Question: I have a code to open a dialog:
'''
<p><a href="ShopItems/Rotax125MicroMax.html" data-rel="dialog" data-role="button">Rotax 125 Micro Max</a></p>
'''
And a page, which is the dialog:
'''
<!DOCTYPE html PUBLIC "-//W3C//DTD XHTML 1.0 Transitional//EN" "http://www.w3.org/TR/xhtml1/DTD/xhtml1-transitional.dtd">
<html xmlns="http://www.w3.org/1999/xhtml">
<head>
<meta http-equiv="Content-type" content="text/html; charset=UTF-8" />
<title>Paraugs Karting.lv</title>
<script src="../../js/jquery-1.10.0.min.js" type="text/javascript"></script>
<script src="../../js/jquery.mobile-1.3.1.js" type="text/javascript"></script>
<link rel="stylesheet" href="../../css/jquery.mobile-1.3.1.css" type="text/css" media="all" />
<link rel="stylesheet" href="../../css/style.css" type="text/css" media="all" />
</head>
<body>
<div data-role="page" data-url="Rotax125MicroMax.html">
<div data-role="header">
<h1>Rotax 125 Micro Max</h1>
</div>
<div data-role="content">
<img id="motor" alt="motor" src="125MicroMaxMY11.jpeg" />
</div>
</div>
</body>
</html>
'''
Example:

I want my dialog to end on the red line, programmly
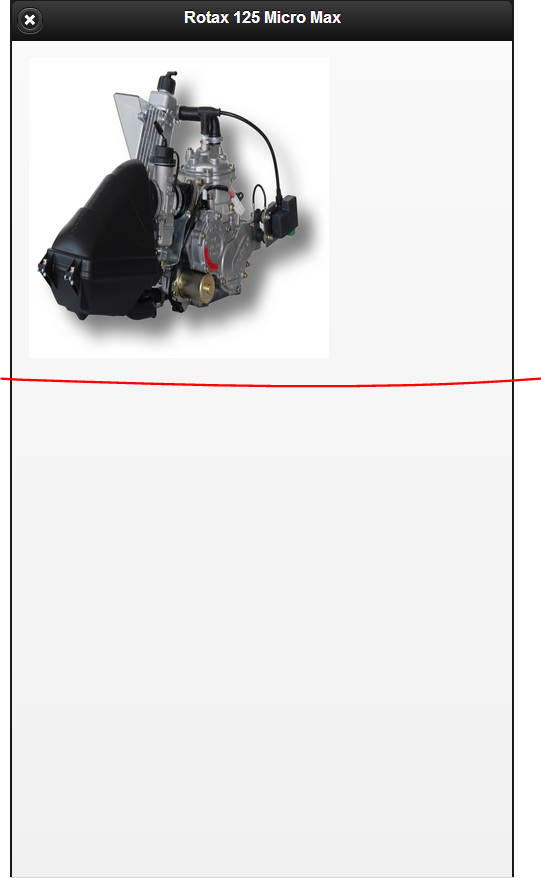
Answer: Since the dialog is not part of the content but sits on top of the screen. You would need a way to calculate the total height of your page under the dialog and know the height of the content being displayed. Then you would need to adjust the height on the dialog possibly Pageload and then change the height of the outer div ui-dialog i believe to the height you calculated.
It's not an "easy" novice task. Alternately, you may try to set the dialog to auto size to the content. By default though dialogs are much smaller than what you are showing by your red line. You may have a DIV open, or maybe you might have extra code or height in the dialog page.
A great way to see what is happening where is to pull up your site in CHROMe and use firebug to find the dialog and try changing the values manually to see what happens.